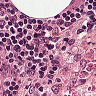
Metastatic tissue present: no